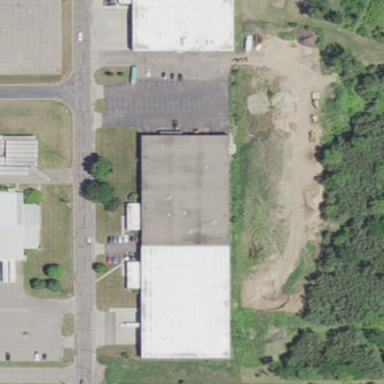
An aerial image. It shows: Warehouse.